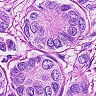
Metastatic tissue present: yes